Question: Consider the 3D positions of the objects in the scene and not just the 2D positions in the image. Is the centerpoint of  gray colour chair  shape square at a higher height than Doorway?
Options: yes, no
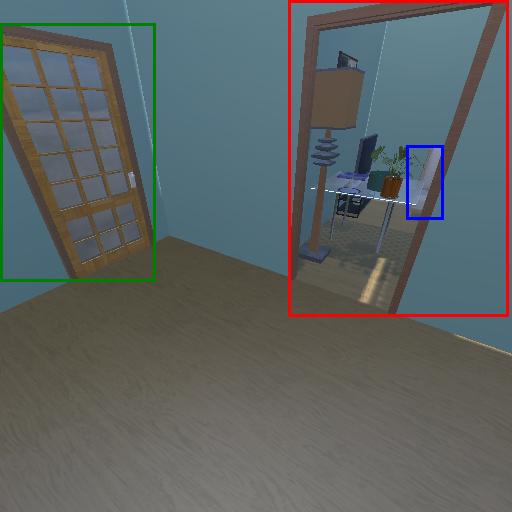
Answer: yes